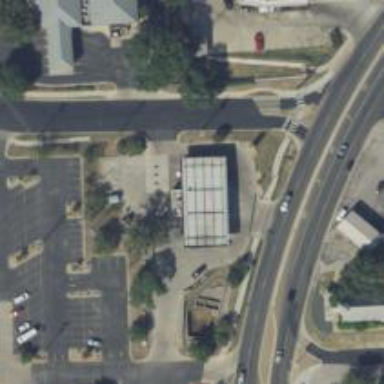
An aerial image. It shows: Convenience shop.